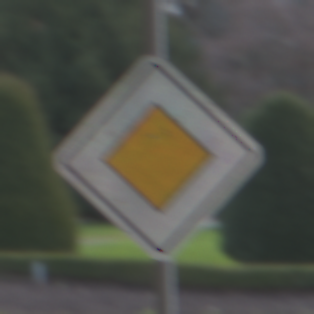
Verkehrszeichen: Vorfahrtsstrasse
Umgebung: Roofed, Urban
Tageszeit: MorningAfternoon
Wetter: PartlyCloudy
Licht: Natural
Jahreszeit: NotSpecified
Kontrast: MediumContrast